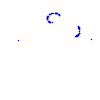
Particle: proton